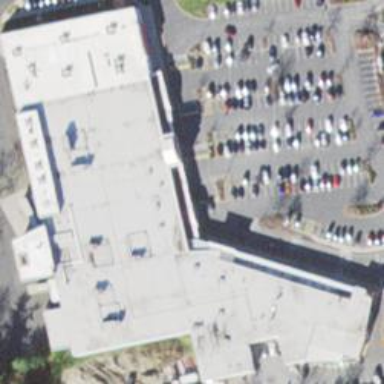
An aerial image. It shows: Retail building.